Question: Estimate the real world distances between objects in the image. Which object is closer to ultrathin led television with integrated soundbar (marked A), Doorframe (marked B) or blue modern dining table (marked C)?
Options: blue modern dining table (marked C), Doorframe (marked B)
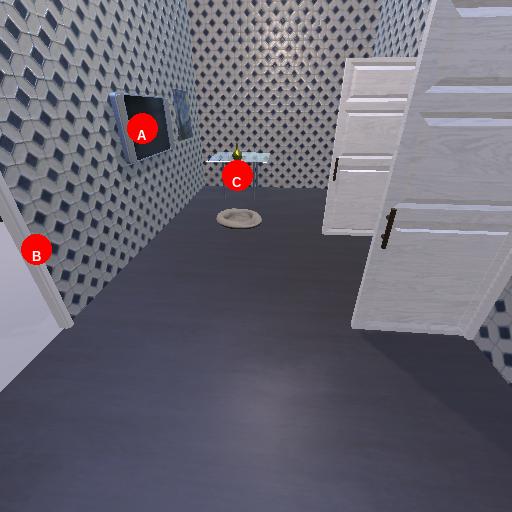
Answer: blue modern dining table (marked C)